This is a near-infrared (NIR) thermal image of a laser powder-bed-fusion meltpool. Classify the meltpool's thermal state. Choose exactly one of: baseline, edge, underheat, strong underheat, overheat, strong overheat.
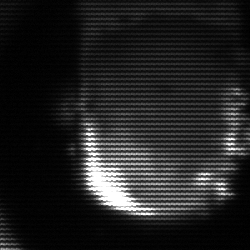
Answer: baseline